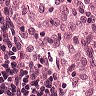
Metastatic tissue present: no